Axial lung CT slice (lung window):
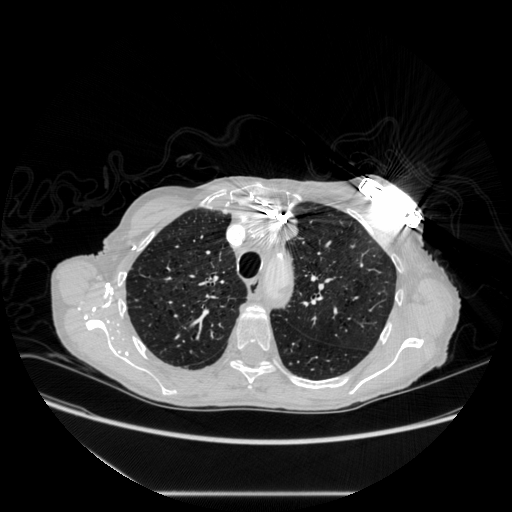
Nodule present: no